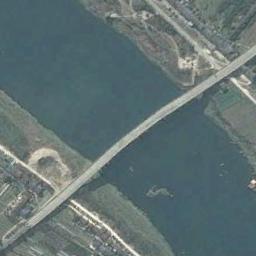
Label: bridge